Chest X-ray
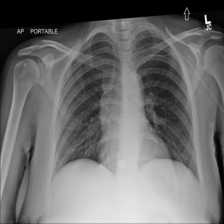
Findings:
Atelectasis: negative
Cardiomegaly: negative
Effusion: negative
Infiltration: negative
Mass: negative
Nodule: negative
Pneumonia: negative
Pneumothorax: negative
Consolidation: negative
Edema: negative
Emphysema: negative
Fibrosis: negative
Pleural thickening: negative
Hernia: negative